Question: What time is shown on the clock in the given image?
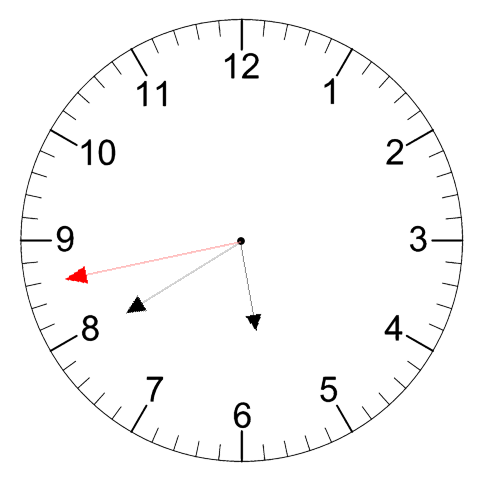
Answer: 05:39:43